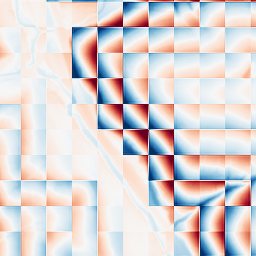
Category: wavelet
Decomposition family: wavelet_biorthogonal
Decomposition parameters: wavelet: bior1.3
level: 5
Upsampling method: sinc_blackman
Upsampling parameters: scale: 2
kernel_size: 16
Upsampling scale: 2